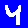
Digit: 4